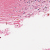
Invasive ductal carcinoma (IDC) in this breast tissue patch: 0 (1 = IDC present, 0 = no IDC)